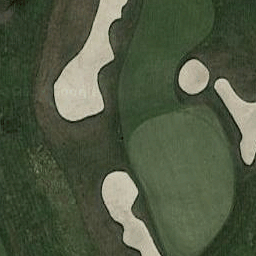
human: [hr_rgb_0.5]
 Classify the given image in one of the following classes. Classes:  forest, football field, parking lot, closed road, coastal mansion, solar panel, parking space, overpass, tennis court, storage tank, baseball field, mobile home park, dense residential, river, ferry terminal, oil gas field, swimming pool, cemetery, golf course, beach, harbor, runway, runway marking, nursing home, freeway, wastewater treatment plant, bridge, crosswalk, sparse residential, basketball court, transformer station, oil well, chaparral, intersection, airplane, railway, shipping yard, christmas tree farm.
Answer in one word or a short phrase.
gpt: golf course